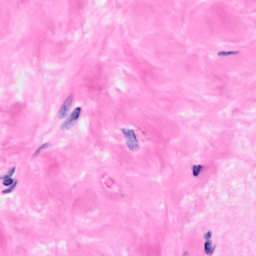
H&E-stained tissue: Breast